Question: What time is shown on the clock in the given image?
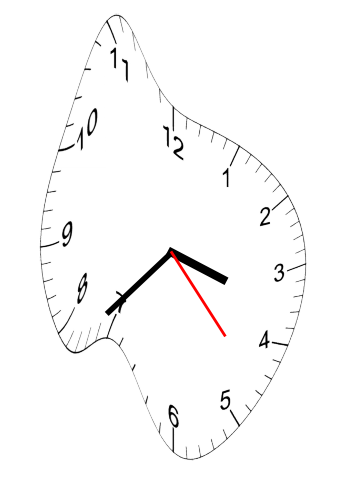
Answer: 03:37:23